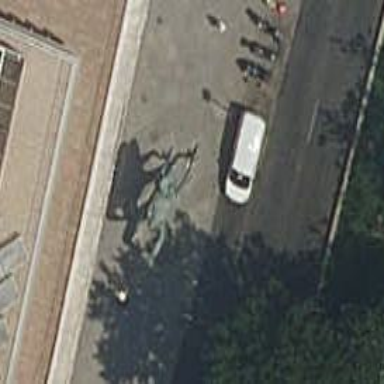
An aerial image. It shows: Statue is featured in the image.